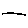
Label: line